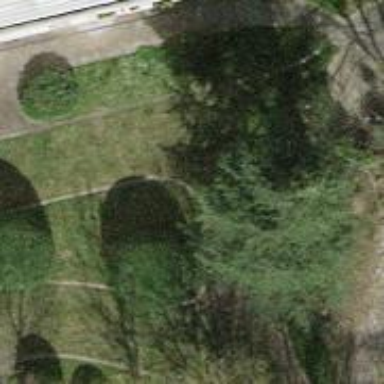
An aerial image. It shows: Footway with grass paver surface.